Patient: sex F, age 59
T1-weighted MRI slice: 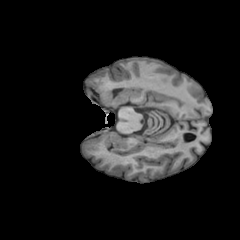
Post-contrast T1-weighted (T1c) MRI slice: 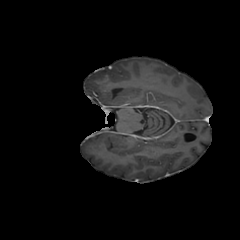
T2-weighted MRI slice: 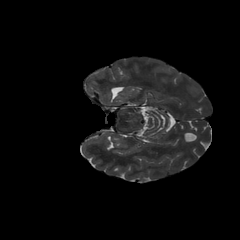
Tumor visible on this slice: no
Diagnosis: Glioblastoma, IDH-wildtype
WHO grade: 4